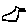
Label: bird